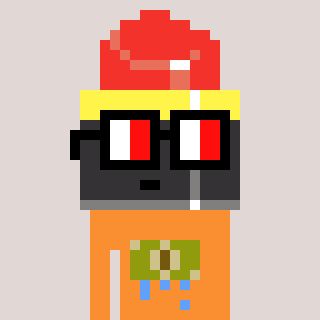
a pixel art character with square glasses with black frames and red eyes, a lipstick-shaped head and a orange-colored body on a warm background